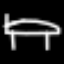
Label: bed